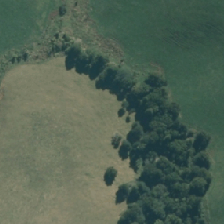
Land cover: manuka_kanuka